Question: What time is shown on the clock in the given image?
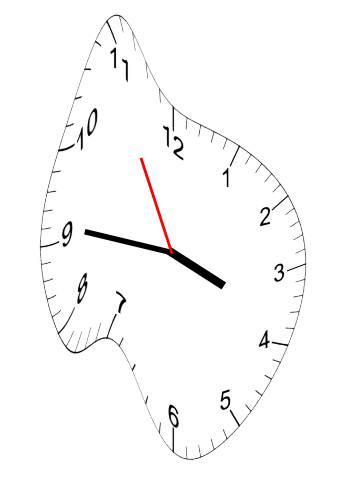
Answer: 03:45:55